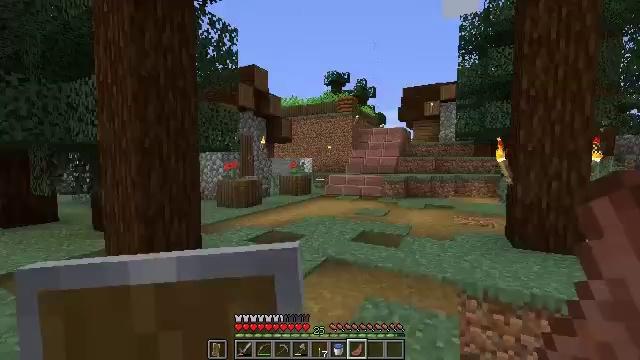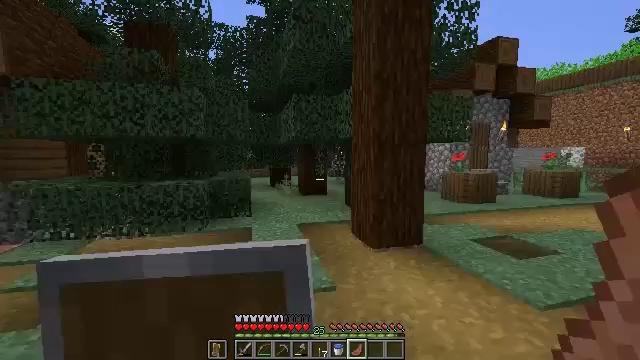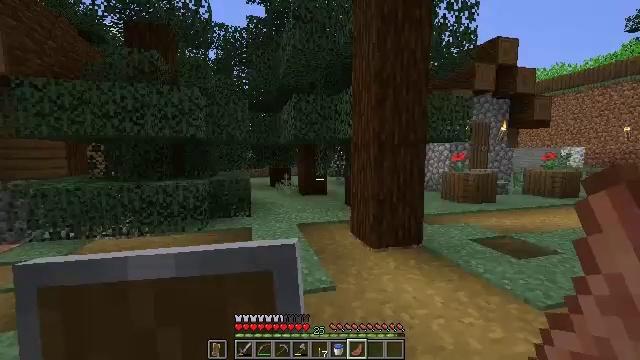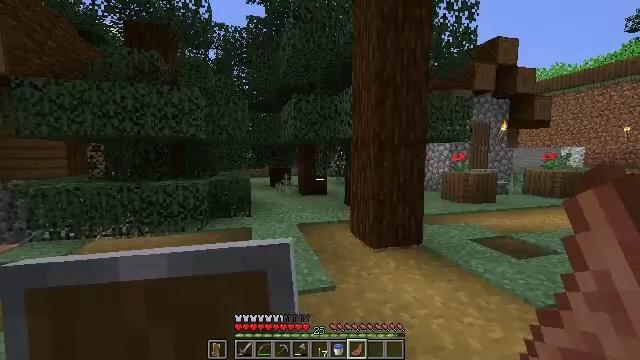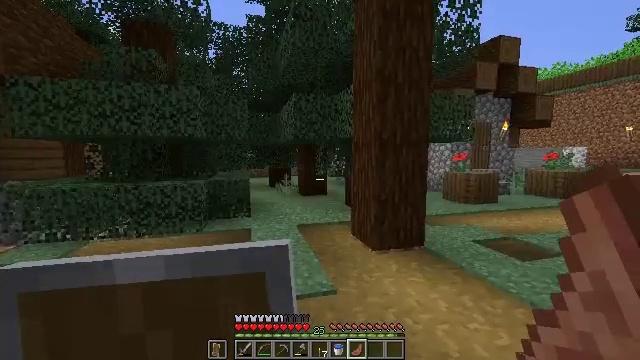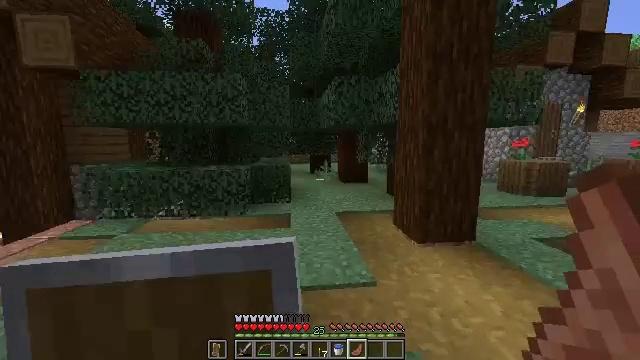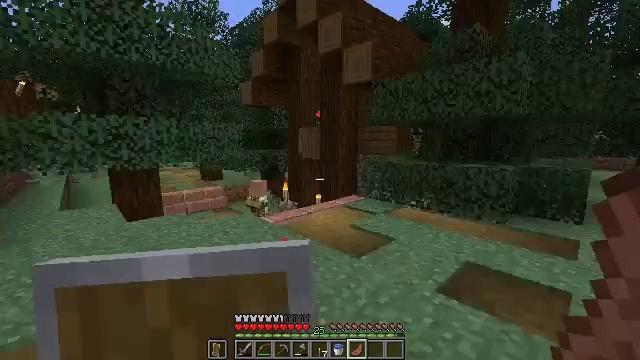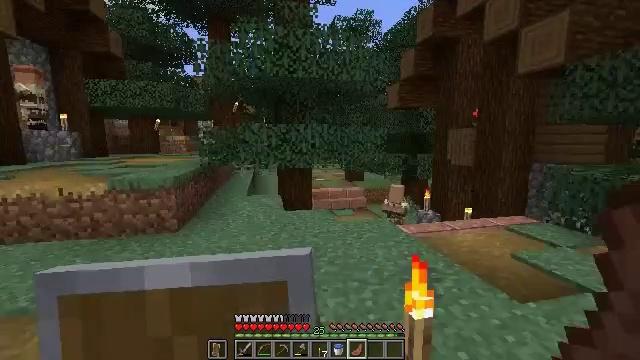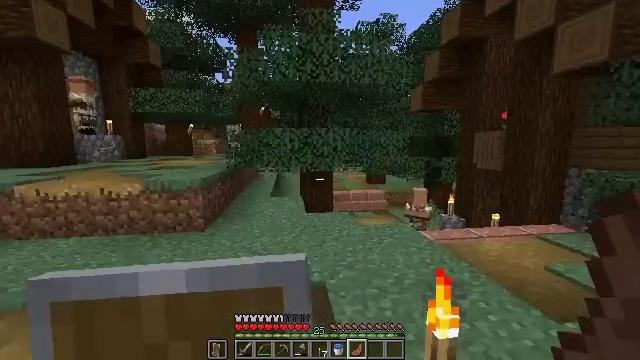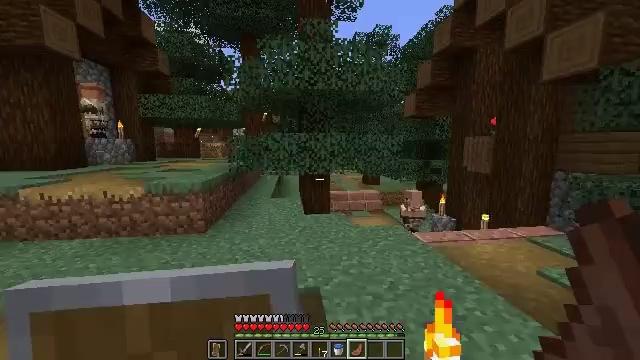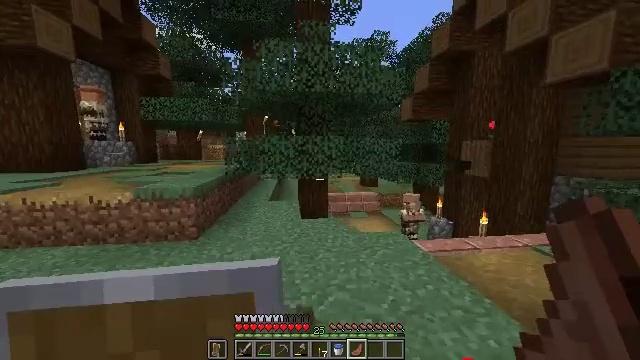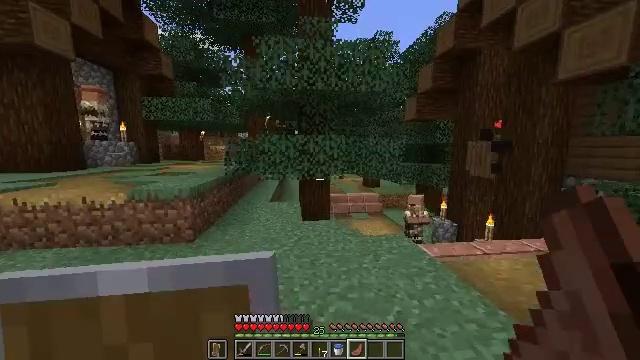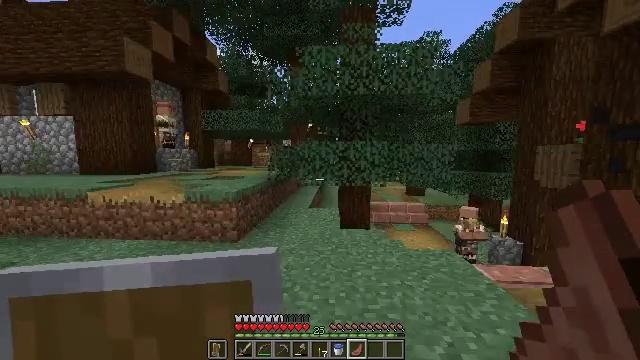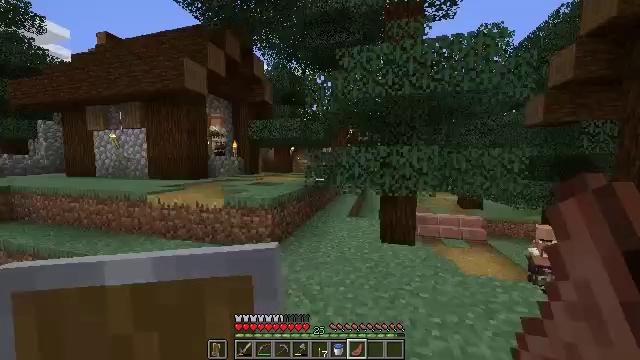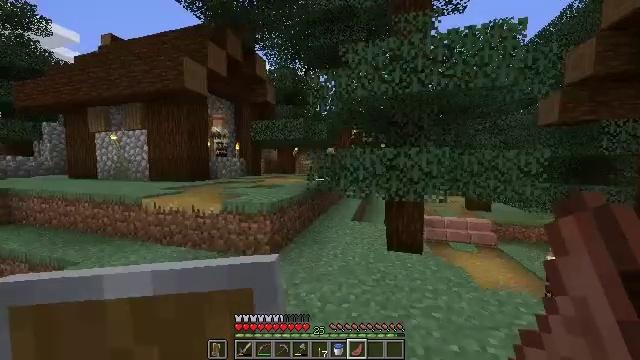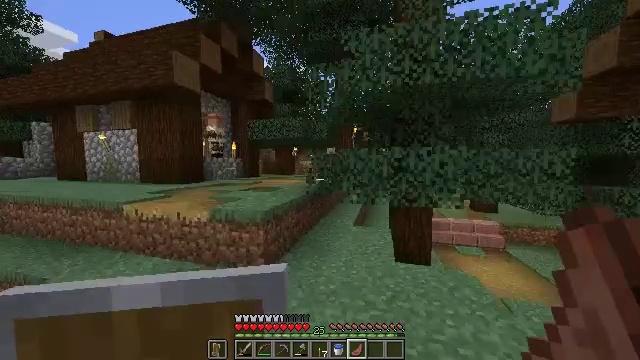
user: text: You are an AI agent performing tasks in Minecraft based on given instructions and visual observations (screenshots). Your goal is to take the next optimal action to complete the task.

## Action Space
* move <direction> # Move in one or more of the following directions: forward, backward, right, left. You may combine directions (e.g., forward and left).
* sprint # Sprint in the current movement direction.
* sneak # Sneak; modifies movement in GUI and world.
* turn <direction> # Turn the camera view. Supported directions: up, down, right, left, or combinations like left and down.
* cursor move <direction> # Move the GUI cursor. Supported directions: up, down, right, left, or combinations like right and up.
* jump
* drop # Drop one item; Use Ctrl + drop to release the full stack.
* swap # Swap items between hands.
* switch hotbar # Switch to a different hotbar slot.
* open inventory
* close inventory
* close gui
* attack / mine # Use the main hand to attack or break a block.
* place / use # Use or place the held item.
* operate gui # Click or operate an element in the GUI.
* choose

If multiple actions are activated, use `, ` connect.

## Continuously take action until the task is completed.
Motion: motion action
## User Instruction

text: Collect the lectern by destroying it.
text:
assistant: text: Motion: turn left and down
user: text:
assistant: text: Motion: no_op
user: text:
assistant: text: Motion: no_op
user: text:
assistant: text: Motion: move forward
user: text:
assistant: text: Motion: move forward, turn left and down
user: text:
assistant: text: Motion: move forward, turn left
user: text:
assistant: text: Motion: move forward, sprint, turn left
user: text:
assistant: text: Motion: move forward, sprint, turn left
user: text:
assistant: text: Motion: move forward, sprint
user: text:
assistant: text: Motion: move forward
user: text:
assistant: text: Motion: move forward, sprint
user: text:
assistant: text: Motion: move forward, sprint, turn left and up
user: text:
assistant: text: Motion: move forward, turn left and up
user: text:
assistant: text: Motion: move forward, turn left
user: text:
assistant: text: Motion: move forward
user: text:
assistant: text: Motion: move forward, turn left
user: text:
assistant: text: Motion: move forward, turn left
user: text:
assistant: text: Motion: move forward
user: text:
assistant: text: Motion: move forward
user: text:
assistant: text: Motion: move forward
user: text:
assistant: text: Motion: move forward
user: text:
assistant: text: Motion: move forward
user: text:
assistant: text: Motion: move forward, jump
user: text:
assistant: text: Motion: move forward, jump
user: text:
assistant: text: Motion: move forward, jump
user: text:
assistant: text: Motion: move forward, turn right
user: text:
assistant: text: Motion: move forward, turn right
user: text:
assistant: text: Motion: move forward, turn right
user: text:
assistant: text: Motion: move forward
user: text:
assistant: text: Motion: move forward